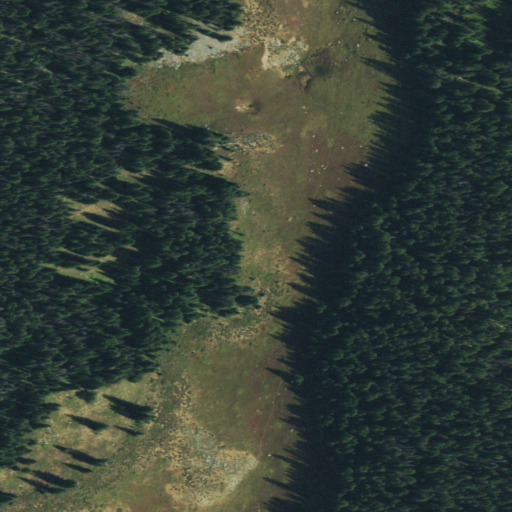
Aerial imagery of plain(s) in Colorado named Tellurium Park containing evergreen forest, grassland, shrub, herbaceous wetlands, and woody wetlands